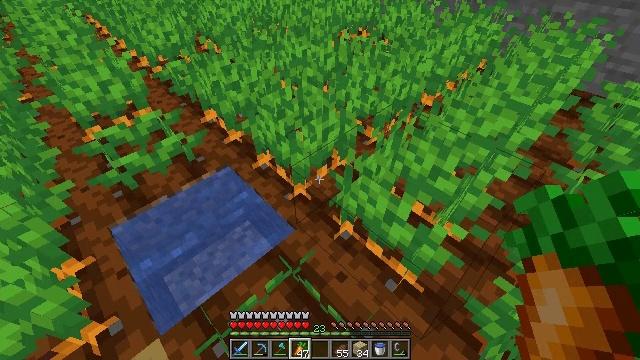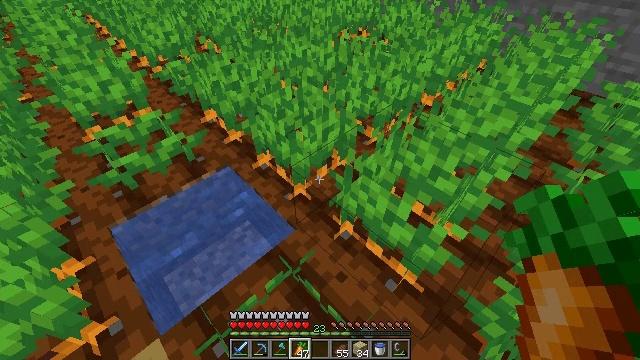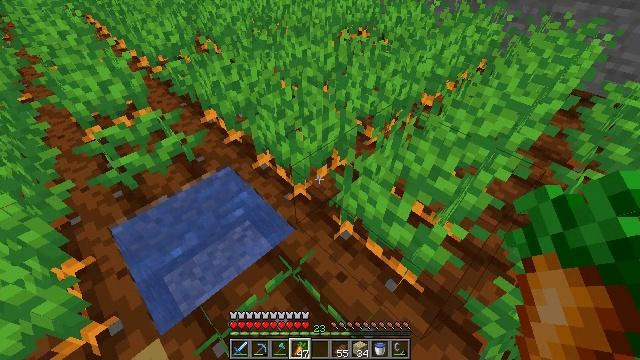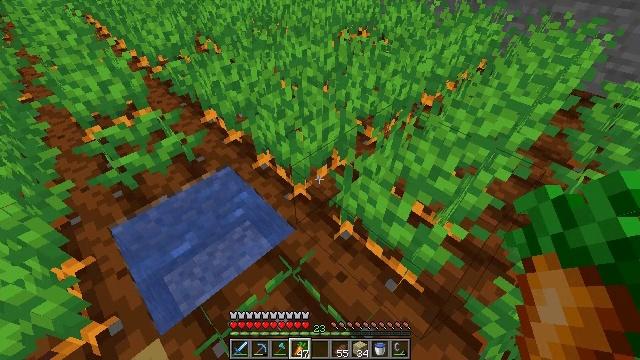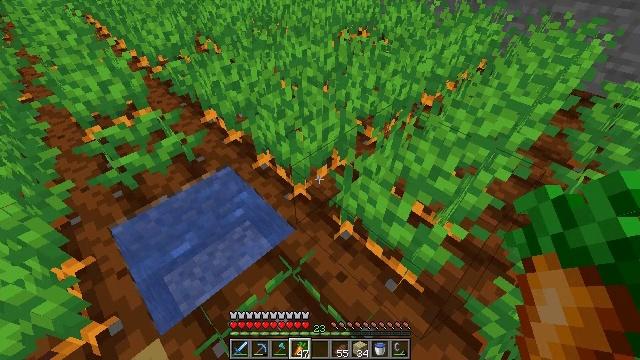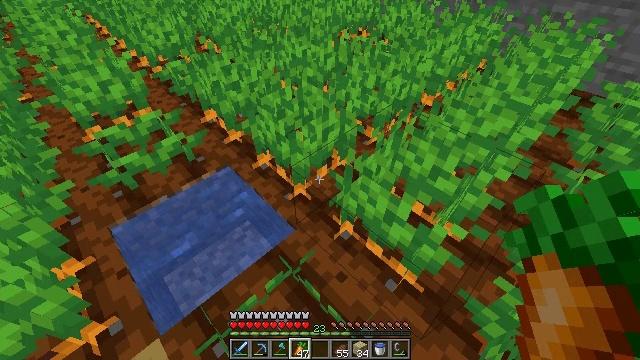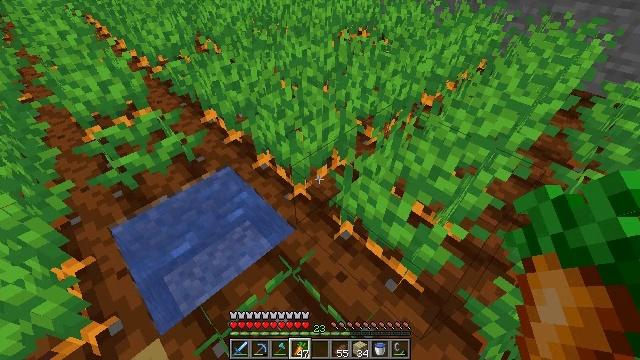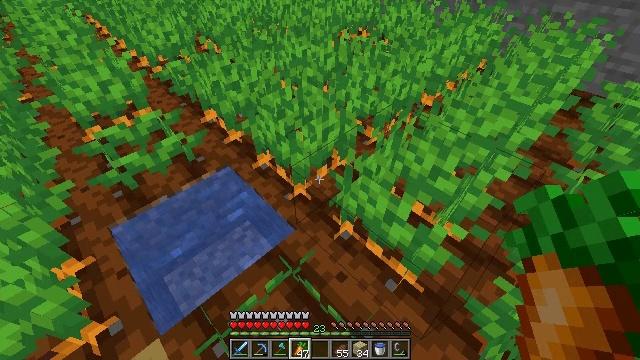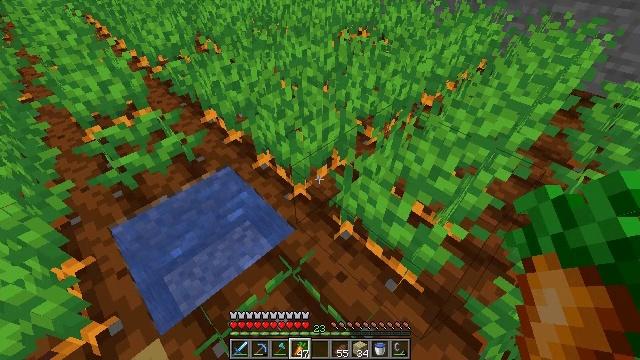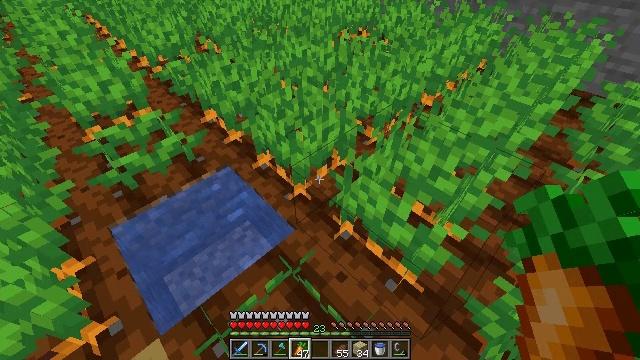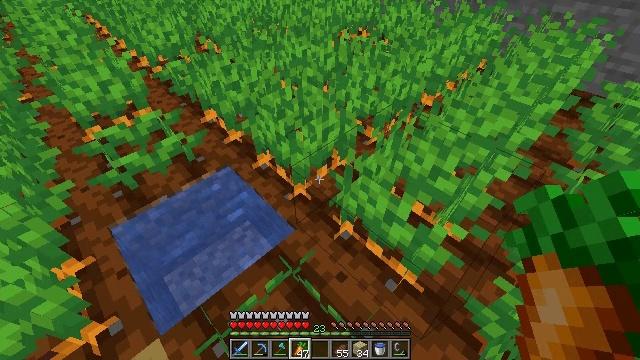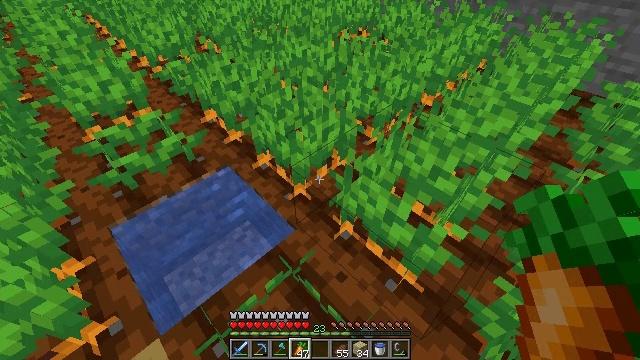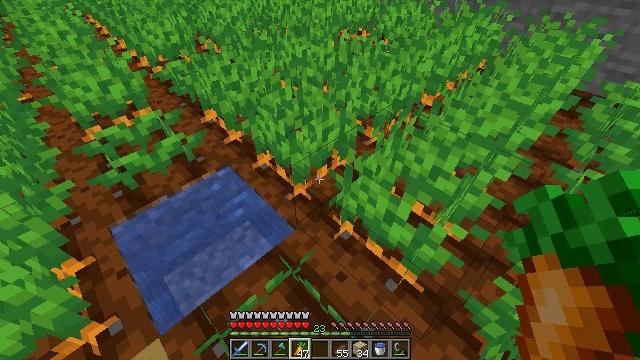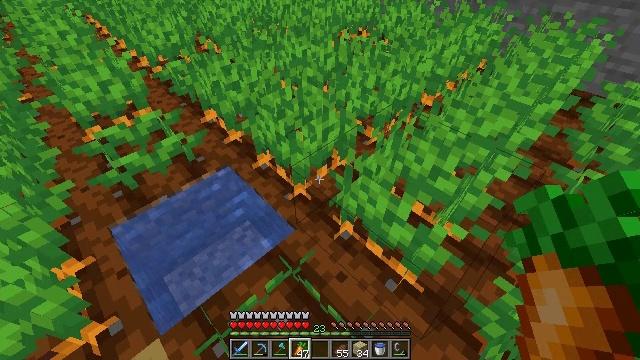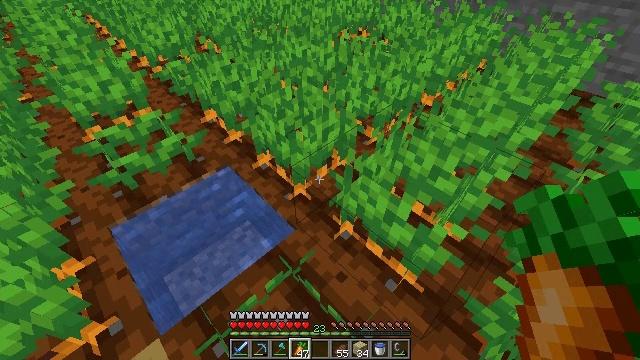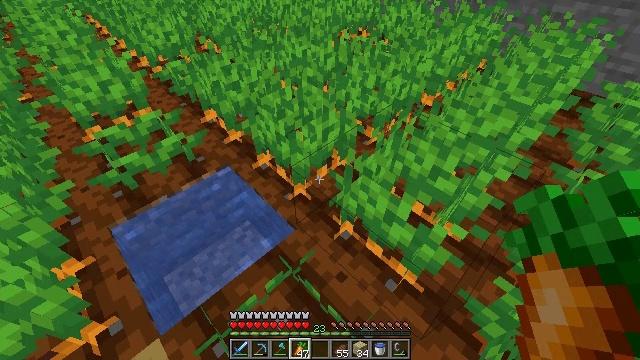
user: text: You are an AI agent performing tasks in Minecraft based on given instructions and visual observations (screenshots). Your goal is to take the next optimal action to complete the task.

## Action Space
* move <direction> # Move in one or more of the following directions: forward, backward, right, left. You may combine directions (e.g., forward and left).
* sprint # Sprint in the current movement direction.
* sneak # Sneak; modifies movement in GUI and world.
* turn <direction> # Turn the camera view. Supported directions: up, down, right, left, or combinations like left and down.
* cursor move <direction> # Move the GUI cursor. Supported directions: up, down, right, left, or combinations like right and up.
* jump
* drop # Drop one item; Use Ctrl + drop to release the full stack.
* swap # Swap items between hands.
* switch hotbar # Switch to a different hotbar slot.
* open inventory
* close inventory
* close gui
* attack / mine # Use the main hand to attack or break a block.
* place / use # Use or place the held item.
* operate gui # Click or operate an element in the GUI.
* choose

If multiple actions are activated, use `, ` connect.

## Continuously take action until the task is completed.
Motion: motion action
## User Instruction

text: Retrieve carrots by attacking the plant.
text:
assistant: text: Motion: no_op
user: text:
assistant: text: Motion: no_op
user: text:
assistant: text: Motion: no_op
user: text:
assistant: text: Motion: no_op
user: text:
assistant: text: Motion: no_op
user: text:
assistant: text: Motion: no_op
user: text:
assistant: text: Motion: no_op
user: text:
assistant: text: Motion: no_op
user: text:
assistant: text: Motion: no_op
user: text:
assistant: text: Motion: no_op
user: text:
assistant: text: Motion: no_op
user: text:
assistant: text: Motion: no_op
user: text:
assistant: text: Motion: no_op
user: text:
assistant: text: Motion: no_op
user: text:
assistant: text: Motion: no_op
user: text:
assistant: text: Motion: no_op
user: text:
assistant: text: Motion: no_op
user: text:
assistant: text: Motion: no_op
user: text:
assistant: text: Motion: no_op
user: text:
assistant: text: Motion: no_op
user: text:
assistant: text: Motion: no_op
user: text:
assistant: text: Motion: no_op
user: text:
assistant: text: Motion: no_op
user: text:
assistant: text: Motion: no_op
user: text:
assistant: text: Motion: no_op
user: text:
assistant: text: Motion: no_op
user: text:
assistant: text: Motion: no_op
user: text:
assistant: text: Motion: no_op
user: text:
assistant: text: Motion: no_op
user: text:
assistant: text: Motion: no_op